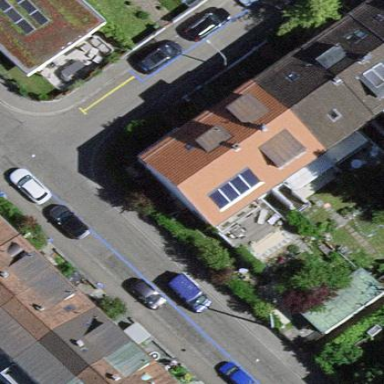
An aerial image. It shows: Terrace building.